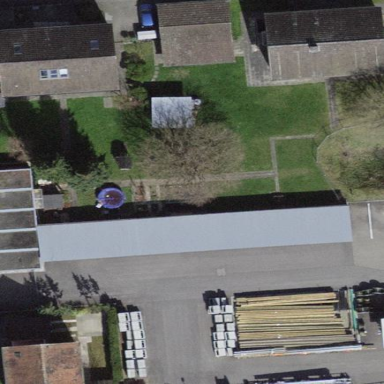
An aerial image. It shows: Flat-roofed building.